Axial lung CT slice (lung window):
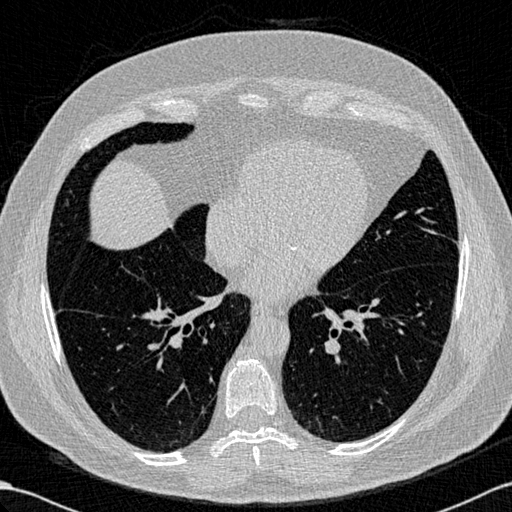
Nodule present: no